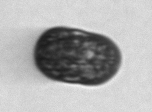
Label: Mesodinium